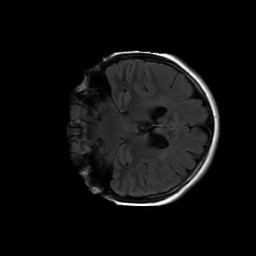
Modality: FLAIR
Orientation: coronal
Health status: ill
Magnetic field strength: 3 T